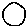
Label: circle